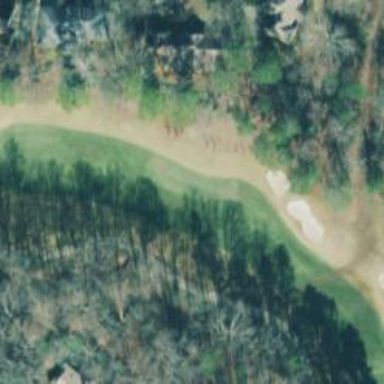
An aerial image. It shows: Golf fairway surrounded by grass.